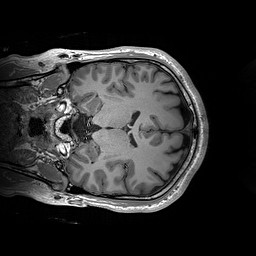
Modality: T1w
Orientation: coronal
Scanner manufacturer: siemens
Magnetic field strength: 3 T
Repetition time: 2.2 s
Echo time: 0.00244 s